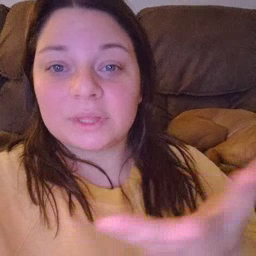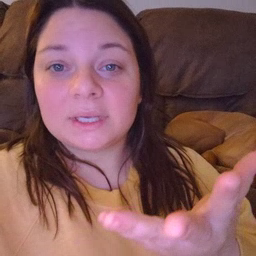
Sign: every